Field crop: maize
Growth stage: 1
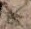
Species: salsola